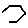
Label: hexagon